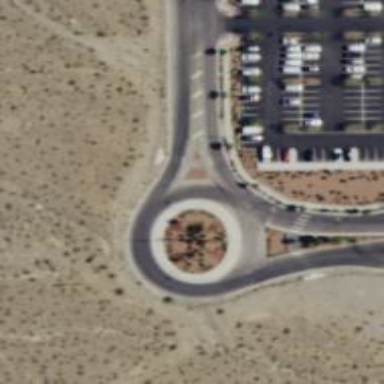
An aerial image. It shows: Roundabout on residential road.